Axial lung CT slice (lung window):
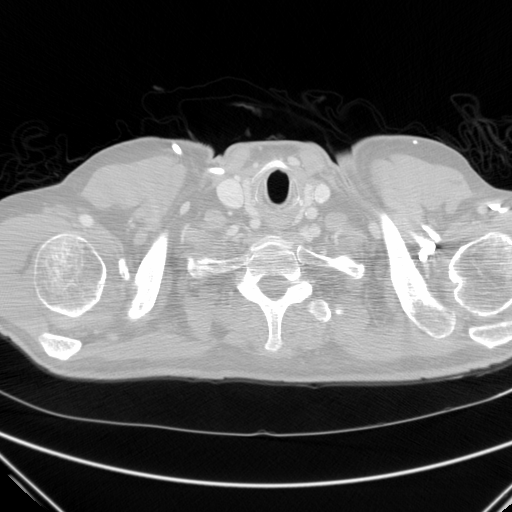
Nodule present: no